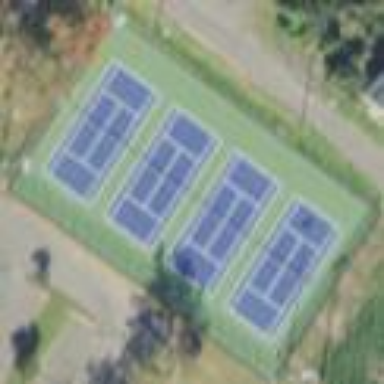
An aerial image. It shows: Tennis court enclosed by fence.